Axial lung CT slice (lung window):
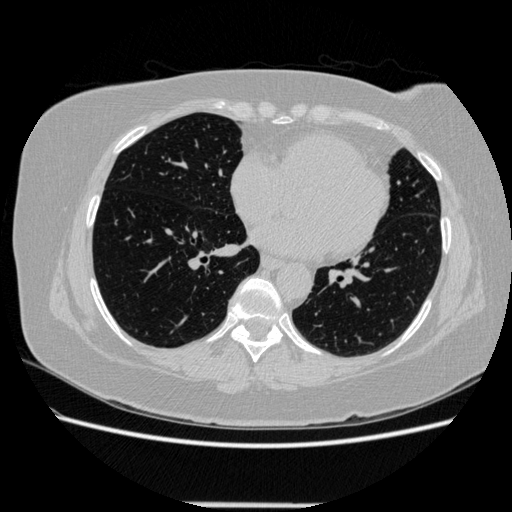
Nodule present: no